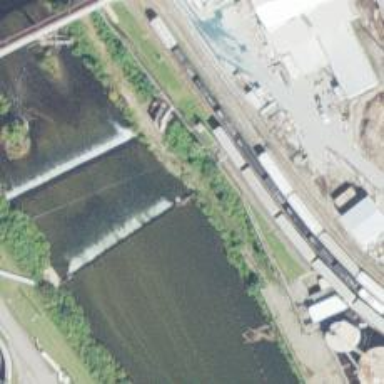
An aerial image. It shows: Dam along waterway.